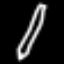
Label: pencil